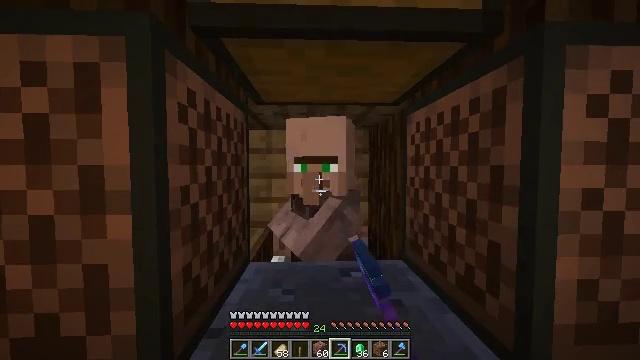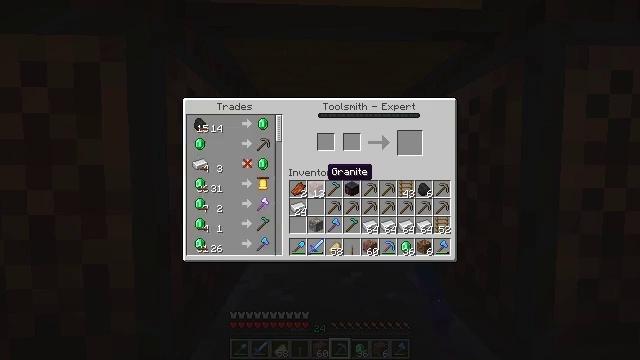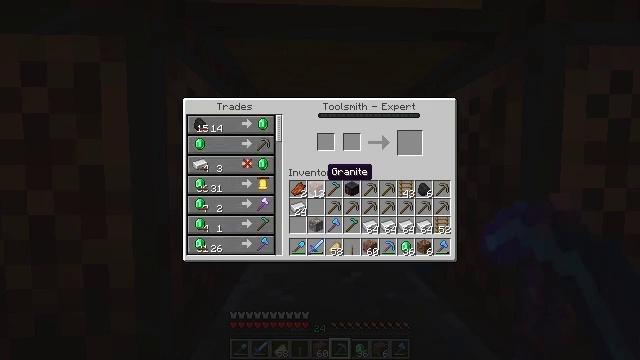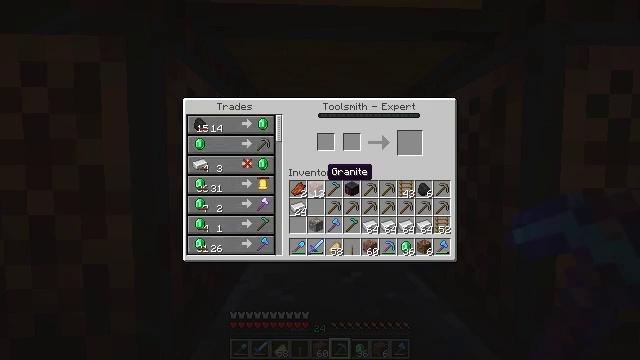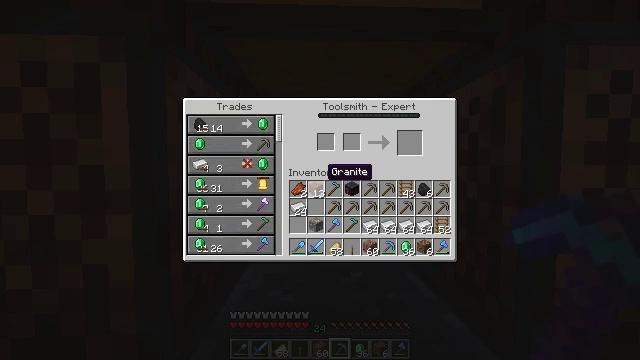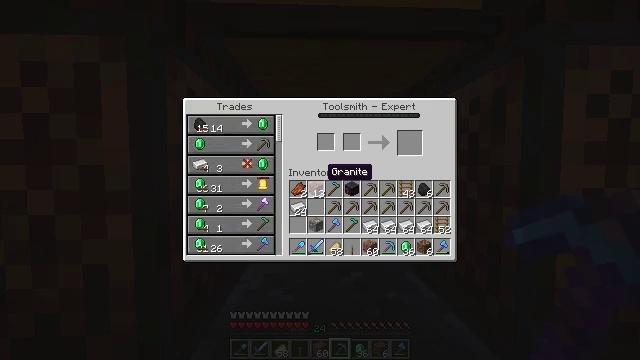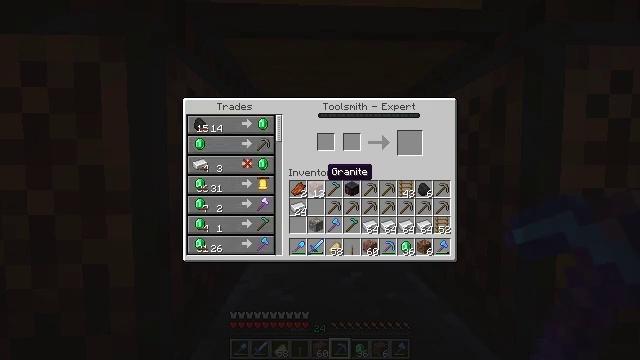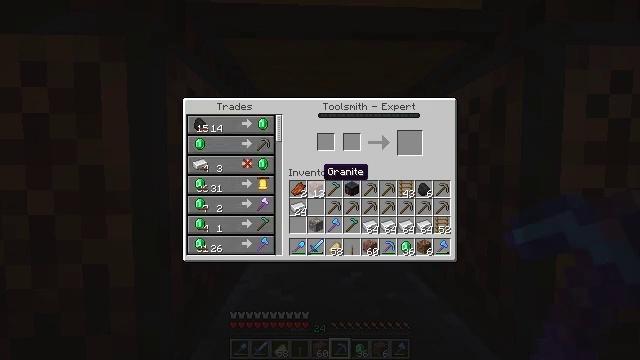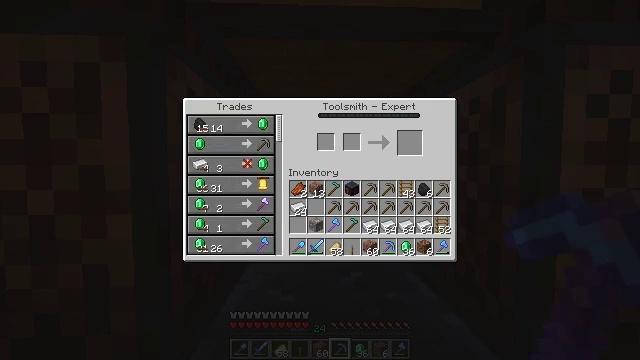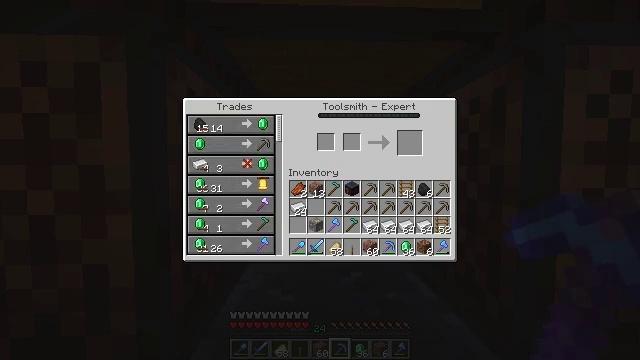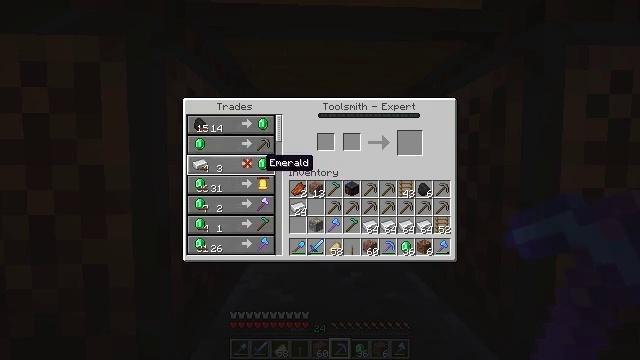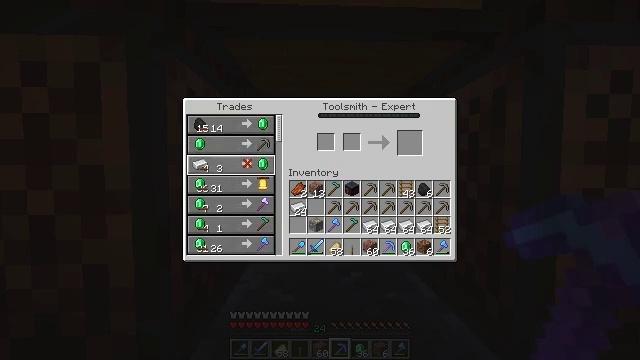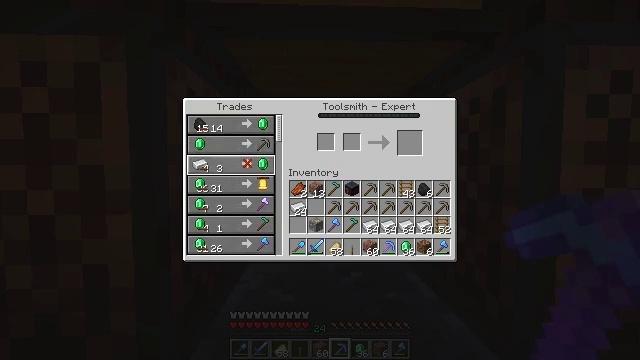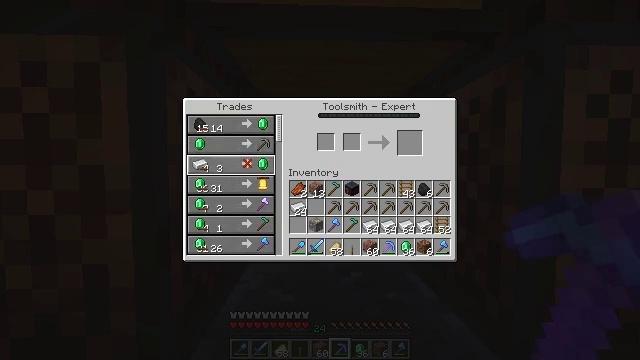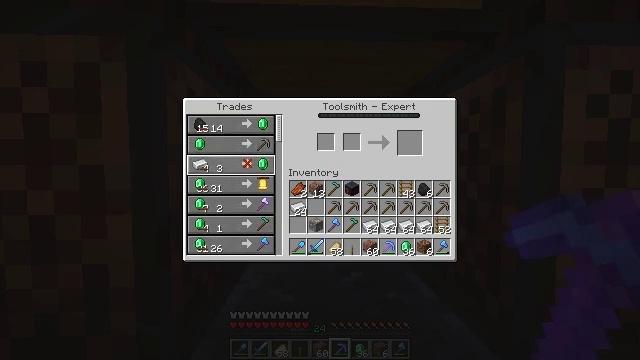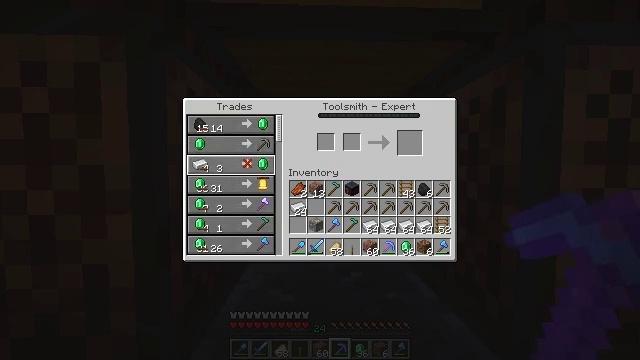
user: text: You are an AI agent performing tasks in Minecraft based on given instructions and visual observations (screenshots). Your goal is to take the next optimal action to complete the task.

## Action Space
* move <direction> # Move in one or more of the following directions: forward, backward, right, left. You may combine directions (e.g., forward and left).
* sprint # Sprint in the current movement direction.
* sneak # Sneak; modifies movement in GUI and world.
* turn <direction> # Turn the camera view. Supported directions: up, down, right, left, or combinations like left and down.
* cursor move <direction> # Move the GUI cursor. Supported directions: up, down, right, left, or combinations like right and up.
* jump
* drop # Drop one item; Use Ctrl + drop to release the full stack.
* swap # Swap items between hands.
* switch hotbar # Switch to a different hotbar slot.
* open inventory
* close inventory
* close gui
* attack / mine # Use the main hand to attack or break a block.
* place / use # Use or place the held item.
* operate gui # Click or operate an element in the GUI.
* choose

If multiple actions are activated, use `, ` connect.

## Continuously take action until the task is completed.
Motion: motion action
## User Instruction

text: Craft a diamond shovel.
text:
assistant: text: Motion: open gui
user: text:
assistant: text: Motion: no_op
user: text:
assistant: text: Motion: no_op
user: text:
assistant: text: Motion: no_op
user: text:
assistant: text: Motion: no_op
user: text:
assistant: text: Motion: no_op
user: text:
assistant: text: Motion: no_op
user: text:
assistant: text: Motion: cursor move left
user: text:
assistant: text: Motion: cursor move left
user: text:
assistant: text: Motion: cursor move left
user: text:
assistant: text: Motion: cursor move left
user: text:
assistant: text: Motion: no_op
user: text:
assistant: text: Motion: no_op
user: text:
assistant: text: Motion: no_op
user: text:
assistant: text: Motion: no_op
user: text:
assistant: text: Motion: no_op
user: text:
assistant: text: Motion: no_op
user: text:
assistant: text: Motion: no_op
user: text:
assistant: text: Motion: no_op
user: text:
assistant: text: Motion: no_op
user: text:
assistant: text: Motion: no_op
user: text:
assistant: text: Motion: no_op
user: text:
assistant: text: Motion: no_op
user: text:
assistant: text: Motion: no_op
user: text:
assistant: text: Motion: no_op
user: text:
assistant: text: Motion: no_op
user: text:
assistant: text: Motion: no_op
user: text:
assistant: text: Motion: cursor move down
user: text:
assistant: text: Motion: cursor move down
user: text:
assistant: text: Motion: no_op